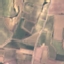
Land use / land cover: PermanentCrop